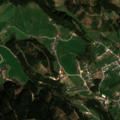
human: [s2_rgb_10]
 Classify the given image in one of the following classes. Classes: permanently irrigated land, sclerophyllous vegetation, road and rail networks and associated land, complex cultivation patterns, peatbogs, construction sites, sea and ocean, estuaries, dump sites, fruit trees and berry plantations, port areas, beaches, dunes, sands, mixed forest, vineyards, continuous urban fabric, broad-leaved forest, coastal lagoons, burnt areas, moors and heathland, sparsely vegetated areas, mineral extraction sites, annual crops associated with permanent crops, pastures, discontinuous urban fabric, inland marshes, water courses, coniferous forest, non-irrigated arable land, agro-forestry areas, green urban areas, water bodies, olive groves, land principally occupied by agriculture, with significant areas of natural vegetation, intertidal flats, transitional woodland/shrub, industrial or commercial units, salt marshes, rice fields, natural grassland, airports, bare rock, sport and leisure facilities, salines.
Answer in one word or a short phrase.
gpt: discontinuous urban fabric, pastures, coniferous forest, transitional woodland/shrub